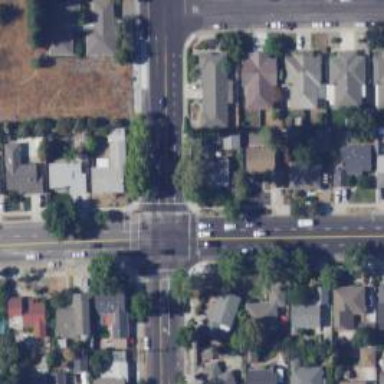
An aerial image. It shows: Secondary road with asphalt surface passing through residential area.